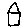
Label: house